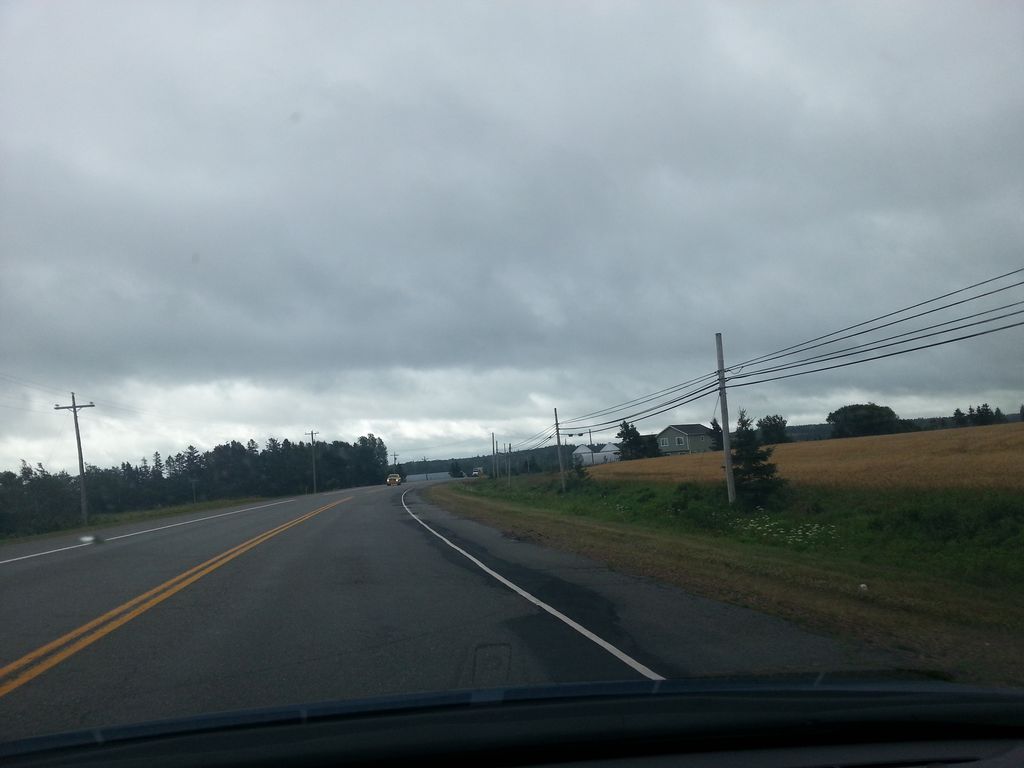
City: charlottetown